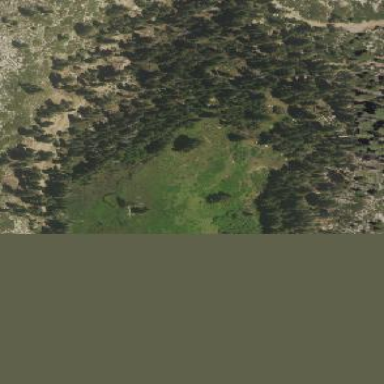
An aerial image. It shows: Wet meadow with wood vegetation.